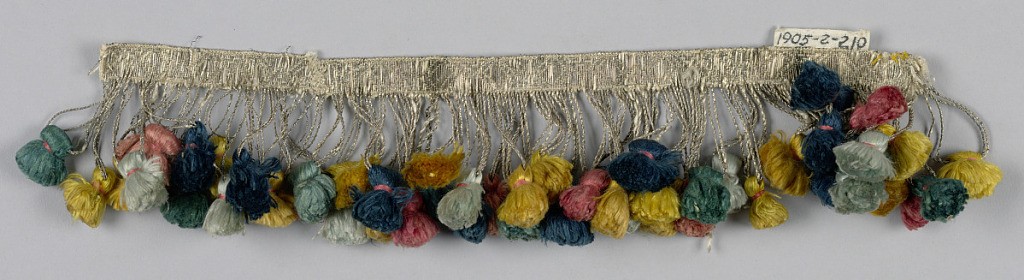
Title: Fringe
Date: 17th century
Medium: silk, metallic thread (silver strips on silk core) Technique: woven
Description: Fringe with a silver thread heading in a lozenge design with looped and twisted silver skirt threads. Each supports a tuft of red, blue, green or yellow floss.